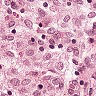
Metastatic tissue present: no